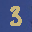
Label: 3